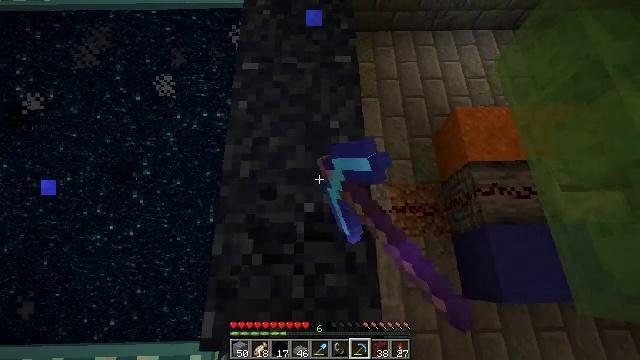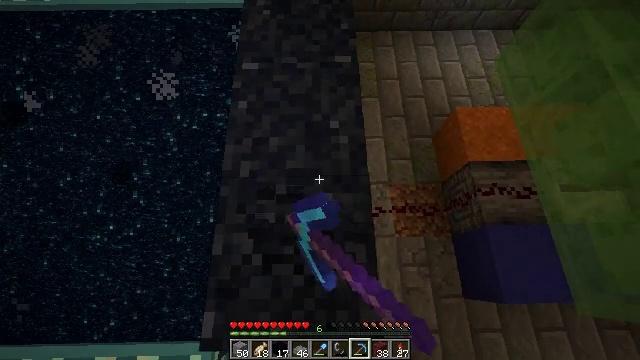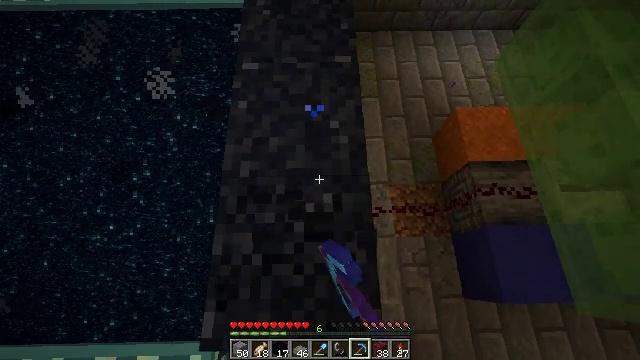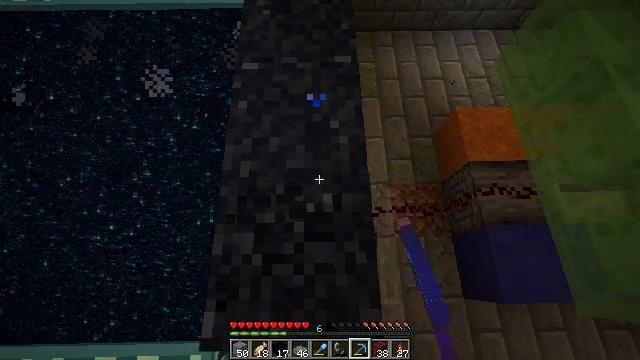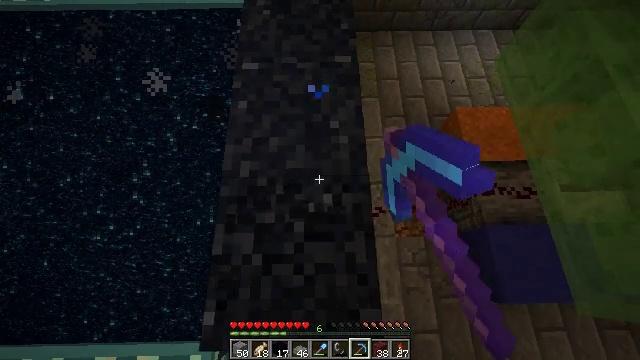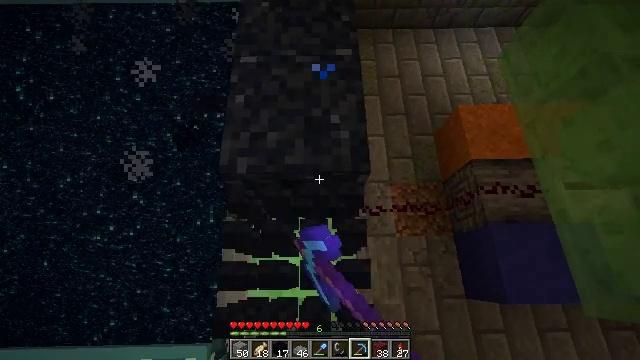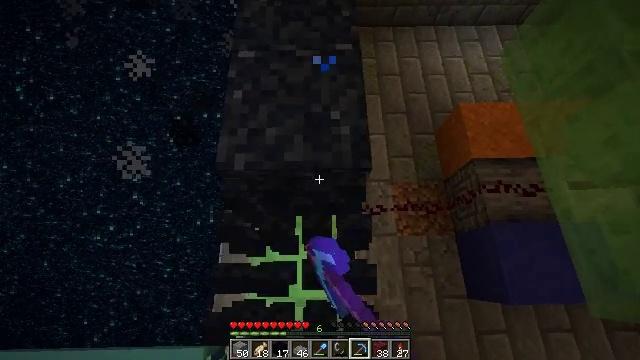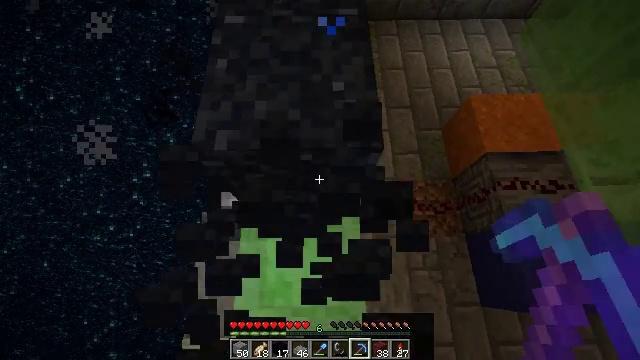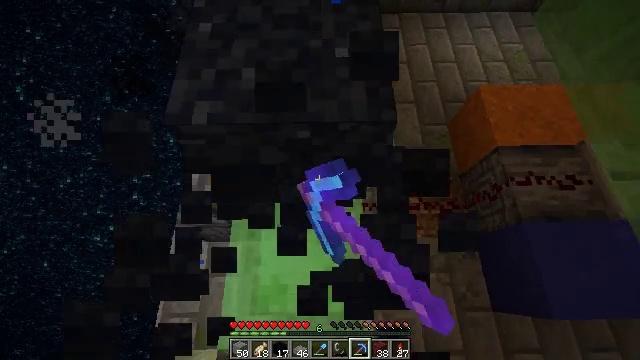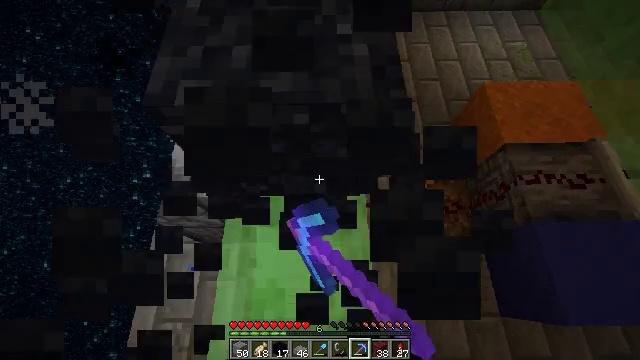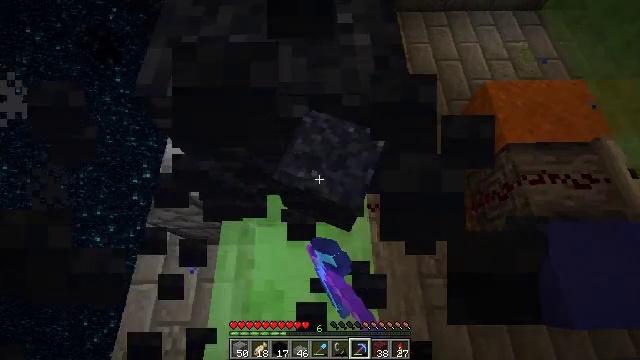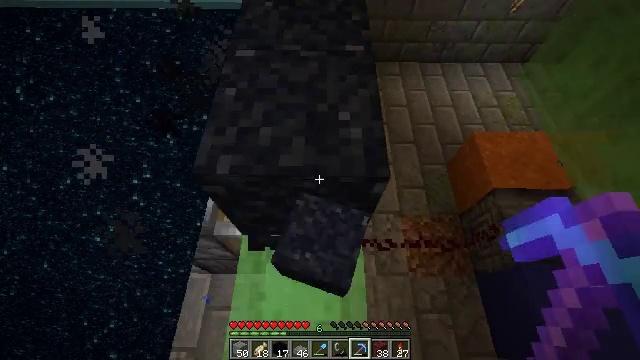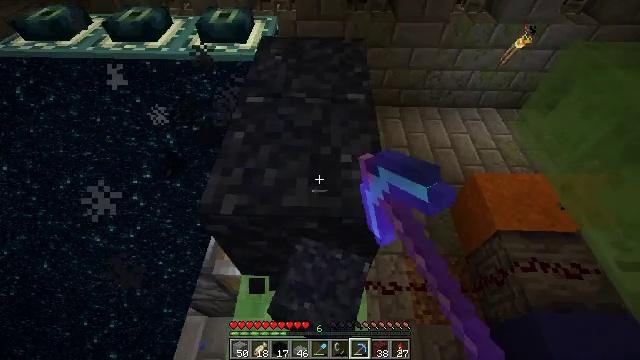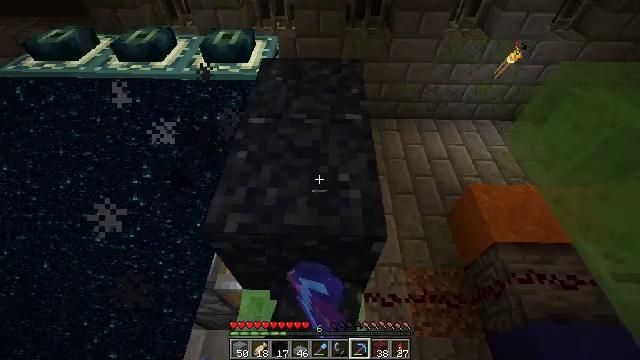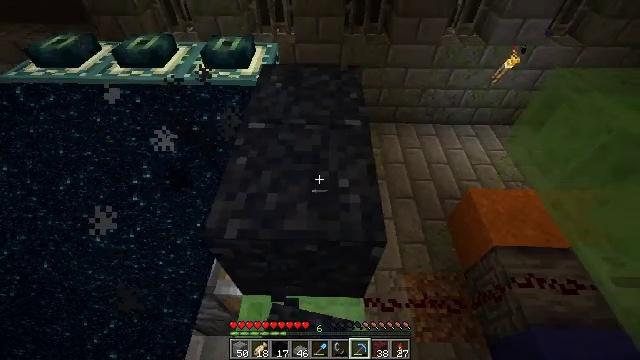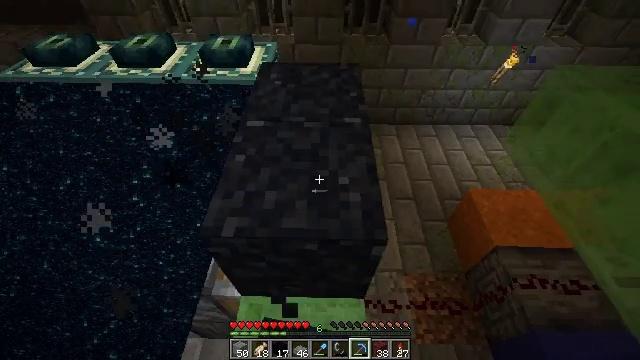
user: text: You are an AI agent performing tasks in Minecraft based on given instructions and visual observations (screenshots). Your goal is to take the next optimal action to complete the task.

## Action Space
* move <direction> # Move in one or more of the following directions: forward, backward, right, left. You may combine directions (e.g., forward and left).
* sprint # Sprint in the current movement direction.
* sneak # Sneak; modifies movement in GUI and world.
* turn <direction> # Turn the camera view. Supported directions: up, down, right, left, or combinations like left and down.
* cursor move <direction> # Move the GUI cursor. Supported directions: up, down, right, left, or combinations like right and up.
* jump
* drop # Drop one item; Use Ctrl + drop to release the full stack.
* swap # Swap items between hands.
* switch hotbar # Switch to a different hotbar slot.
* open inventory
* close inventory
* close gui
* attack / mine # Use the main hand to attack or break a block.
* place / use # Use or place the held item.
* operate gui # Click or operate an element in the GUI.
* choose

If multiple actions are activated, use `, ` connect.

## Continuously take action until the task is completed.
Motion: motion action
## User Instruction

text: Collect black concrete powder by breaking it.
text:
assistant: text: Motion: attack / mine
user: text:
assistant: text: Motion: attack / mine
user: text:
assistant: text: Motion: attack / mine
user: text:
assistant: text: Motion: attack / mine
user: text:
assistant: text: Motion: attack / mine
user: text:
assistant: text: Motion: attack / mine
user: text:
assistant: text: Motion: turn up, attack / mine
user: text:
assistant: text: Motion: attack / mine
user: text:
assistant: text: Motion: attack / mine
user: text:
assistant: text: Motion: attack / mine
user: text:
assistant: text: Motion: turn left and up, attack / mine
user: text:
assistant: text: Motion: turn left and up
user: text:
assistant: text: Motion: turn up
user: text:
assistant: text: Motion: no_op
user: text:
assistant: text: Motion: no_op
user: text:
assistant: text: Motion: no_op
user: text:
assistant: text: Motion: no_op
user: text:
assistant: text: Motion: no_op
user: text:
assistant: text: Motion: attack / mine
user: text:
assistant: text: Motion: attack / mine
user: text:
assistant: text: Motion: attack / mine
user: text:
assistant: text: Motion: attack / mine
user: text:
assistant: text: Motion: turn up, attack / mine
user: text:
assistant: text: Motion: turn left and up, attack / mine
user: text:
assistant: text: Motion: turn up, attack / mine
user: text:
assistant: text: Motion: attack / mine
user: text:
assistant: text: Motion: attack / mine
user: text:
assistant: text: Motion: attack / mine
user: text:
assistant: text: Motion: attack / mine
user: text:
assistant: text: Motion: turn up, attack / mine